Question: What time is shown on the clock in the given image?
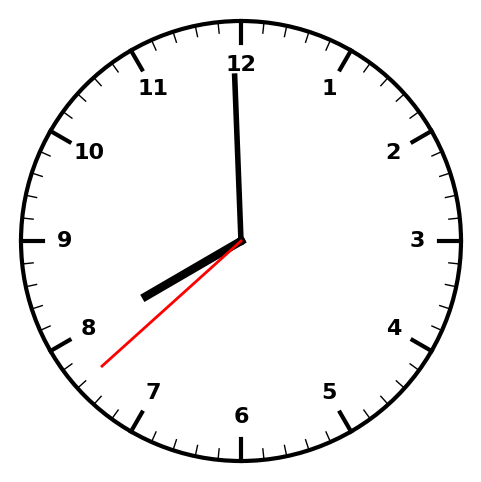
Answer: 07:59:38